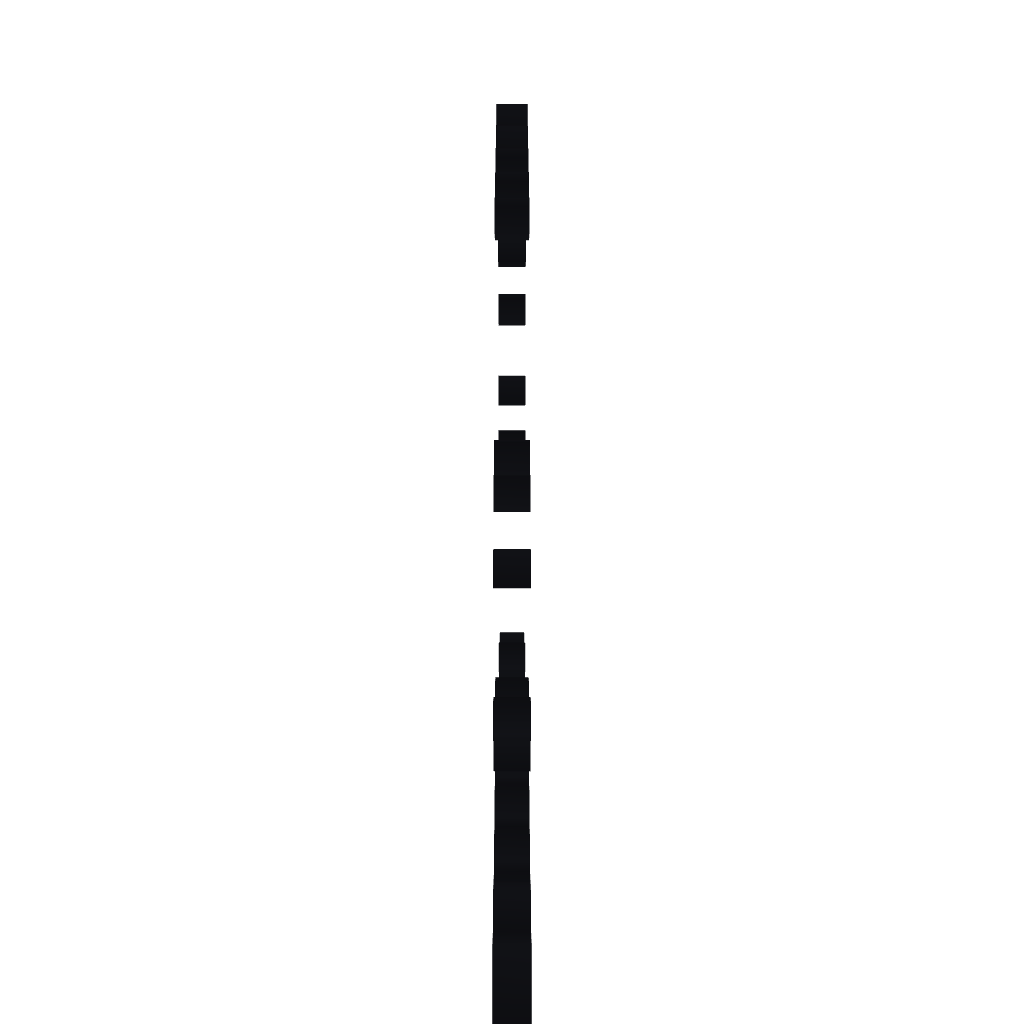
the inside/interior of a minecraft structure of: Megaman Pixel Art